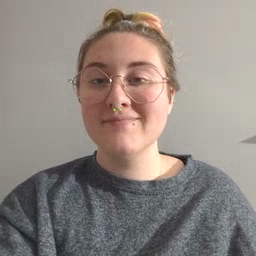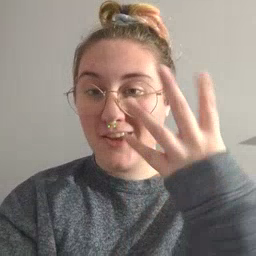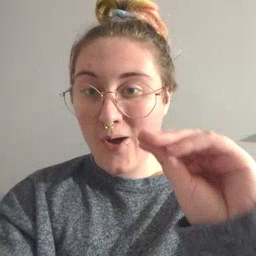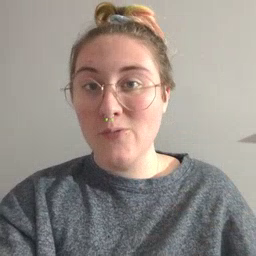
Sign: go